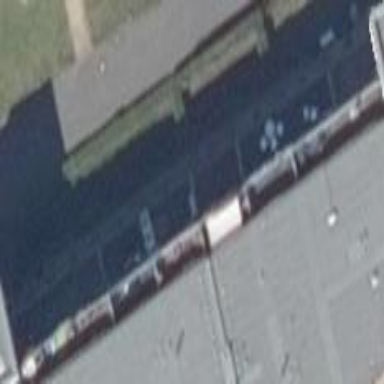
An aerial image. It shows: View of roof of building.